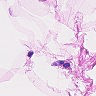
Metastatic tissue present: no